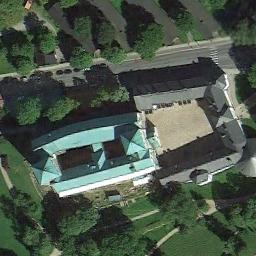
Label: palace